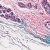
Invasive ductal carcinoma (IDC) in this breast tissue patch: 0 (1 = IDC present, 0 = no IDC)